Brain MRI, t1w sequence, axial 2D slice.
Patient: age 25, sex F, weight 78 kg, height 1.78 m
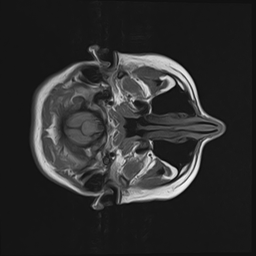